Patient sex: M
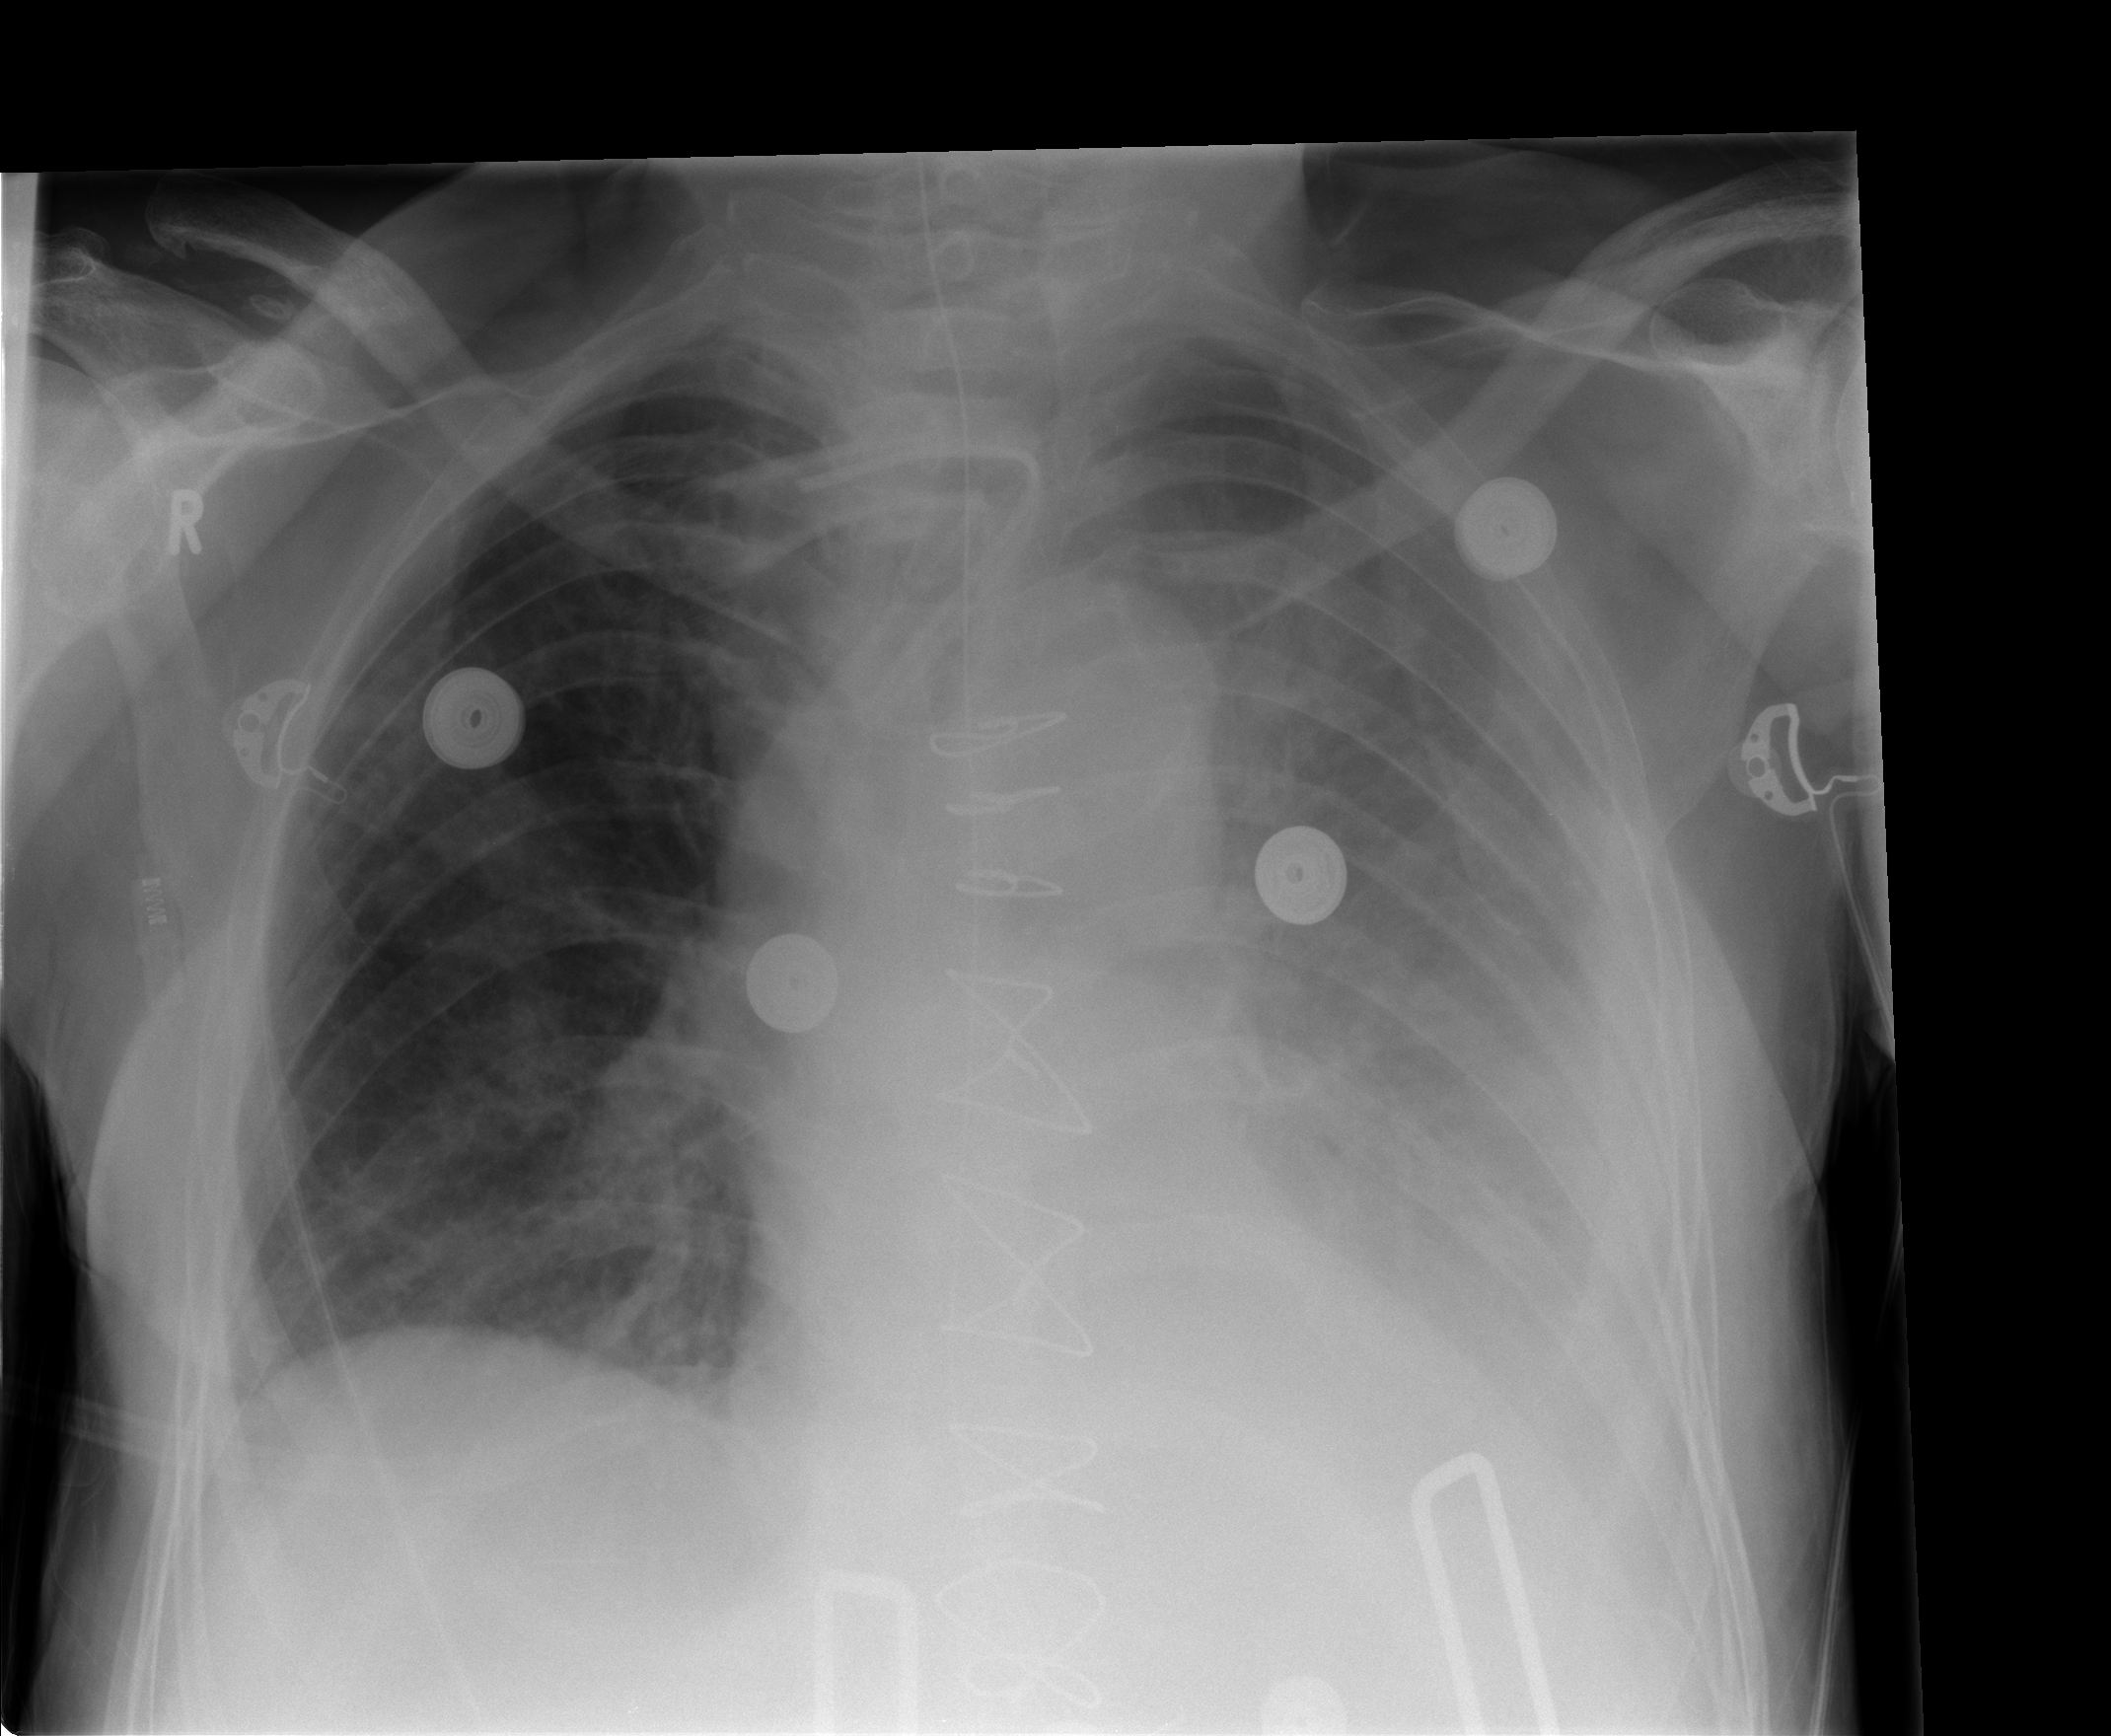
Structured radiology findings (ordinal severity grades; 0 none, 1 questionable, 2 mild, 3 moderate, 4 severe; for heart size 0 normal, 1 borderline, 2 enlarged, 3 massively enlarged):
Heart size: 3
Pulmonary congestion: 1
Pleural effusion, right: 2
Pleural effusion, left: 2
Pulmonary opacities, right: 1
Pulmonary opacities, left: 2
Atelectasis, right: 0
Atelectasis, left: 3